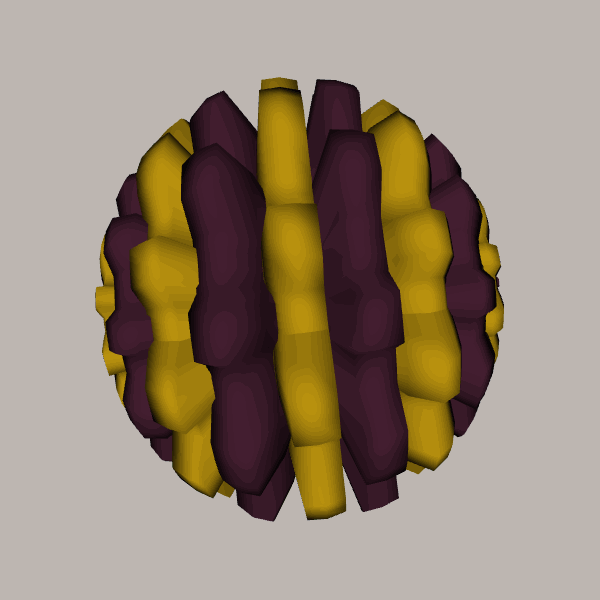
Background: light